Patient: sex M, age 54
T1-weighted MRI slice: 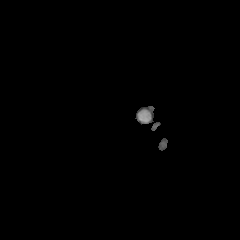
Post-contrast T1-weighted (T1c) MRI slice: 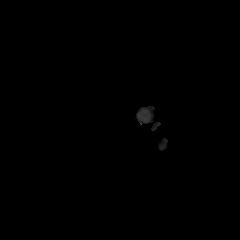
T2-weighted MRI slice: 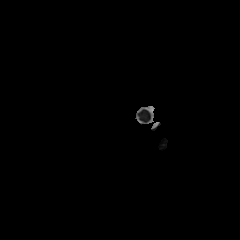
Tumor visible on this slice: no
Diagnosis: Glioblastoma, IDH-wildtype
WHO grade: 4